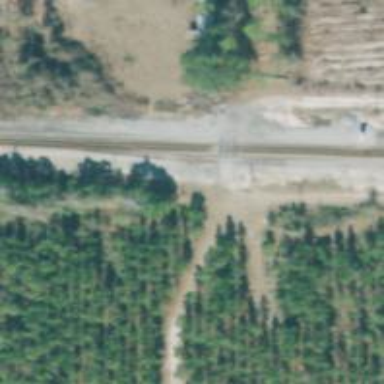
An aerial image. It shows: Railway level crossing.